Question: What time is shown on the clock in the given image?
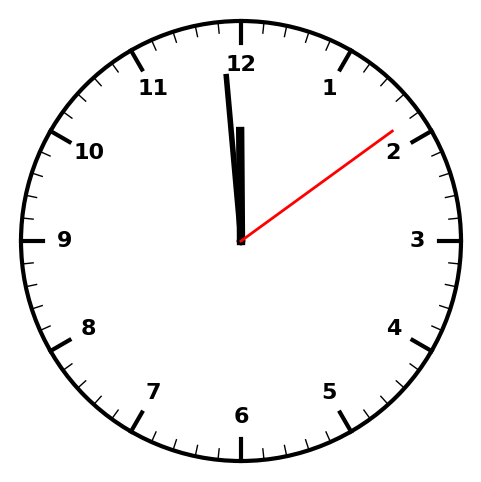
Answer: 11:59:09